Question: I run my application in IE Browser. Here when I enter my URL and run the application I want to display any other logo instead of IE logo.
Here, Instead of this IE logo I want to display some other. How can I do this? This is only for when I will open my URL. In other cases want to display the default IE logo only. Please help me for do this.
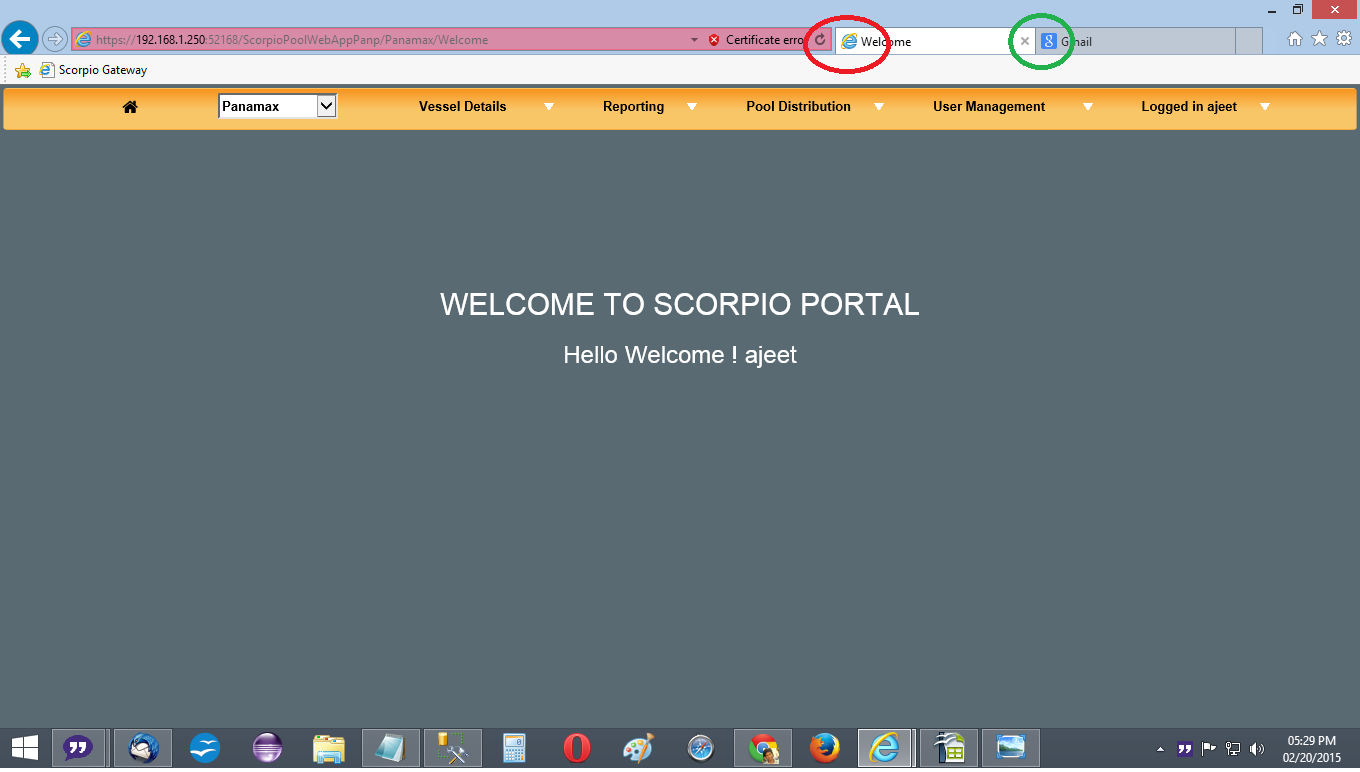
Answer: What you need is called favicon. The favicon (also called 'favorites icon' or 'site icon'), is a small image displayed next to the website URL in the browser address bar, and inside the Favorites (Bookmarks) menu.
To use it put
'<link rel="icon" href="favicon.ico">' inside the '<head> </head>' tag of your html file. Create the favicon image, with approximate size 16 x 16 px with this name: "favicon.ico" in the root directory of your site (There are online tools for converting your image to "ico" format).
If you have png file you can also put it:
'<link rel="shortcut icon" type="image/png" href="/favicon.png"/>'